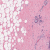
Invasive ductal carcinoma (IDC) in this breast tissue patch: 0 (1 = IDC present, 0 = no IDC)